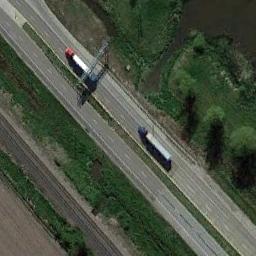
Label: freeway